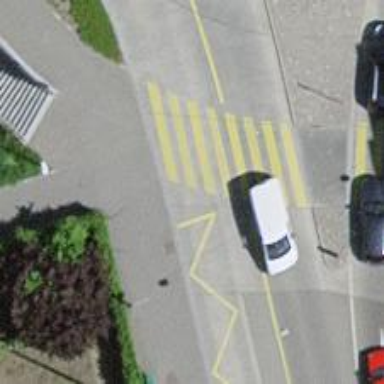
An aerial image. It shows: Asphalt road marked as primary highway with share busway on the right for cyclists.